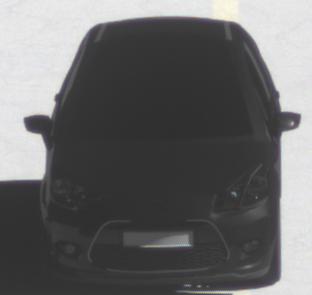
Make: Citroen
Model: C3 1.1
Detailed model: C3 (II)
Model produced from: 2010/01
Model produced until: 2012/03
Doors: 5
Color: black
Road condition: dry road
Daytime: morning or afternoon
Contrast: high contrast